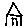
Label: house